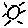
Label: sun